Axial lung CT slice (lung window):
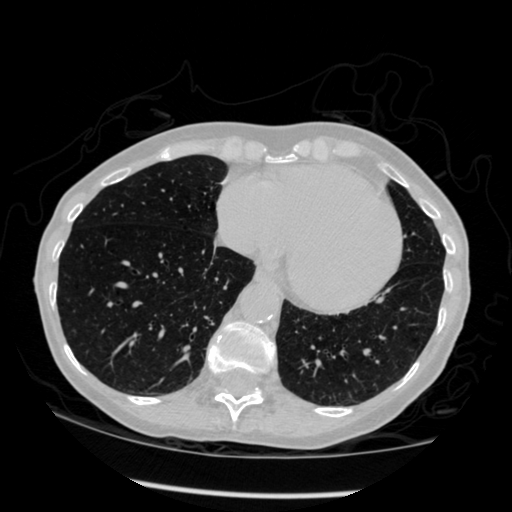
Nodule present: no